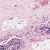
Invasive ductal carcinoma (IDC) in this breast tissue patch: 0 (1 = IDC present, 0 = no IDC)